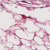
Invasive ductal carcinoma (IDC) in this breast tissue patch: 0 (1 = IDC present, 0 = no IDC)